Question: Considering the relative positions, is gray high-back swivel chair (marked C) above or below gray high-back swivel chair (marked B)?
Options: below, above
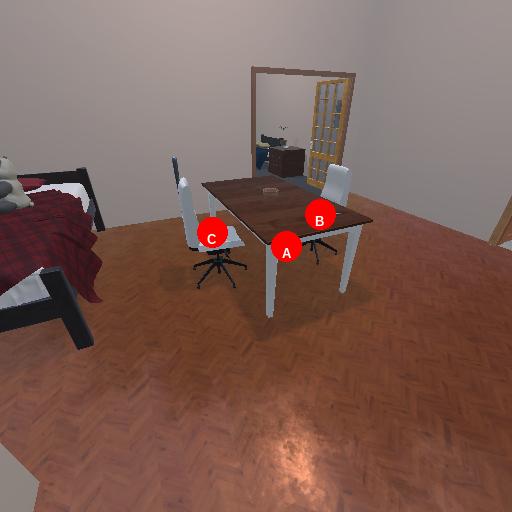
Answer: below